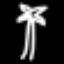
Label: palm tree